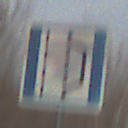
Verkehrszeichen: NothalteUndPannenbucht
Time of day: MorningAfternoon
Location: Outdoor (Nature)
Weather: PartlyCloudy
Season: Winter
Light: Natural